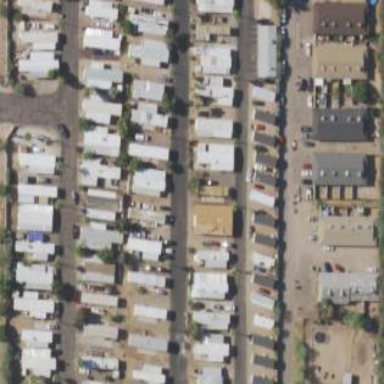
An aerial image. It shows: Residential area known as trailer park.